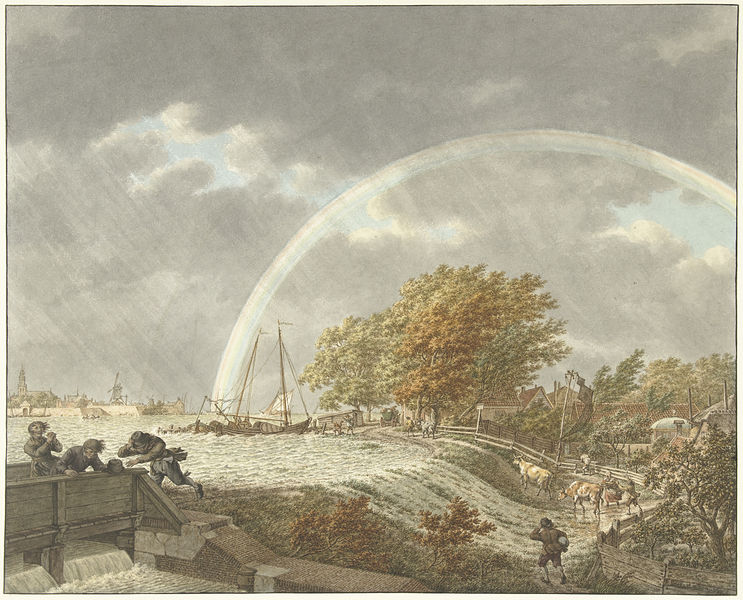
Titel: Herfst, avond en water
Künstler: Jacob (1741-1799) Cats
Standort: Amsterdam
Institution: Rijksmuseum
Schlagwörter: baum, himmel, wasser, wolken, bäume, fluss, grün, menschen, stadt, grau, zaun, holland, niederlande, deich, horizont, kühe, vieh, wind, brücke, sonne, boot, boote, kreis, schwanz, schiff, segelboot, wellen, laufen, flut, sturm, unwetter, regen, penis, rinder, rennen, beten, graben, überflutung, überschwemmung, holand, verzweifelt, regenbogen, grua, arche, noah, deichbruch, tollen bild